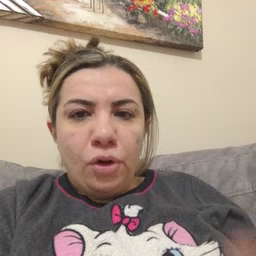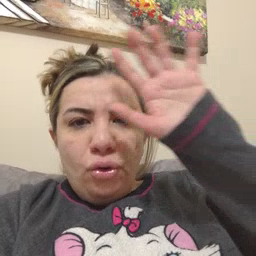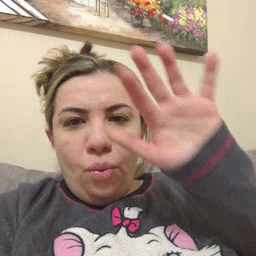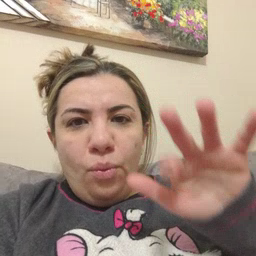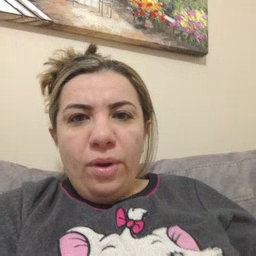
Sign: snow